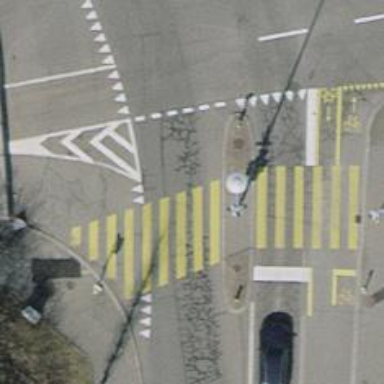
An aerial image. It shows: Road with traffic signals and zebra crossing with traffic signals.